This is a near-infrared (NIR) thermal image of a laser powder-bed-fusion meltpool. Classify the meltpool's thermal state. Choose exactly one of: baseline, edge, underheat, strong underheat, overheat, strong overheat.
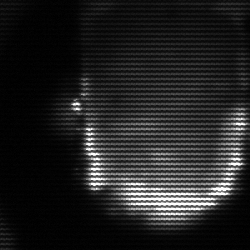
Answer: baseline